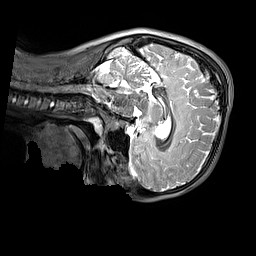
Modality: T2w
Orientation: sagittal
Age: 11
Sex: male
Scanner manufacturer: siemens
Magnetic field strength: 3 T
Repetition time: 3.2 s
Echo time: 0.408 s